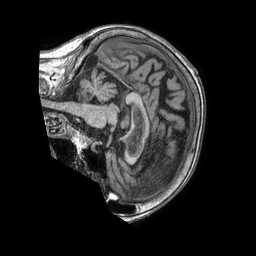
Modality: T1w
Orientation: sagittal
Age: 84
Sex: female
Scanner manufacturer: philips
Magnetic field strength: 1.5 T
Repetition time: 0.007535 s
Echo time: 0.003423 s